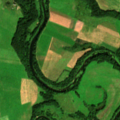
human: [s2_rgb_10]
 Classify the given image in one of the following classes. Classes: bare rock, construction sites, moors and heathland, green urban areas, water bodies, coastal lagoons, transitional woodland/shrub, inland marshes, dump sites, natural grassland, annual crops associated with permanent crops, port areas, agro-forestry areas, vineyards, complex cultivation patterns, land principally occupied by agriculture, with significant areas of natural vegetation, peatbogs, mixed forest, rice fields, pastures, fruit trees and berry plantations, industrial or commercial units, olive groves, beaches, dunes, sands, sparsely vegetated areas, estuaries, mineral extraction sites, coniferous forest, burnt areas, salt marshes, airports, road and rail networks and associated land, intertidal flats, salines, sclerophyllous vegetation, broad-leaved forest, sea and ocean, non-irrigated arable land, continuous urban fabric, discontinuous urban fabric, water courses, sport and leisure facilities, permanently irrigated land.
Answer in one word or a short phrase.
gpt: non-irrigated arable land, pastures, complex cultivation patterns, land principally occupied by agriculture, with significant areas of natural vegetation